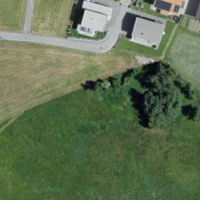
EUNIS habitat code: 24
Species observed at this site:
Primula veris